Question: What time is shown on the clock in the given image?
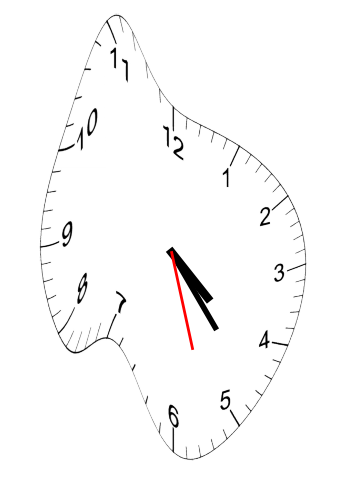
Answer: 04:23:27